Aerial crown-view tile of a tropical tree (Barro Colorado Island, Panama), acquired 20240716:
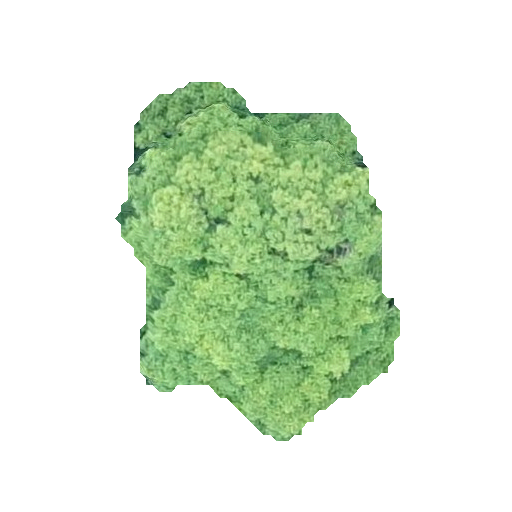
Species: Astronium graveolens
GBIF accepted scientific name: Astronium graveolens
Crown area: 112.53 m²